Interaction volume radius: 5 \u00c5
Interaction volume height: 30 \u00c5
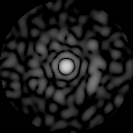
Disorder parameter: 0.8385